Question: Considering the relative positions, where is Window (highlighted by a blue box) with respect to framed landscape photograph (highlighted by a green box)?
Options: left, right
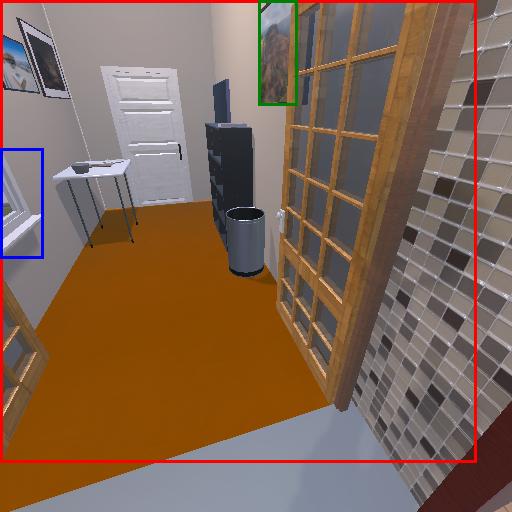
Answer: left